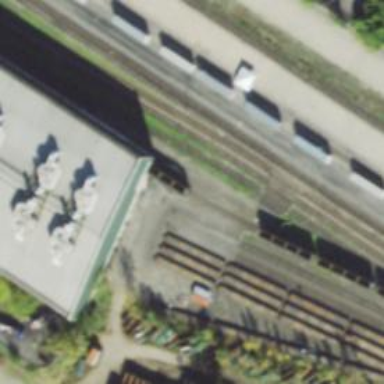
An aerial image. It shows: Railway yard in service.